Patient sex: F
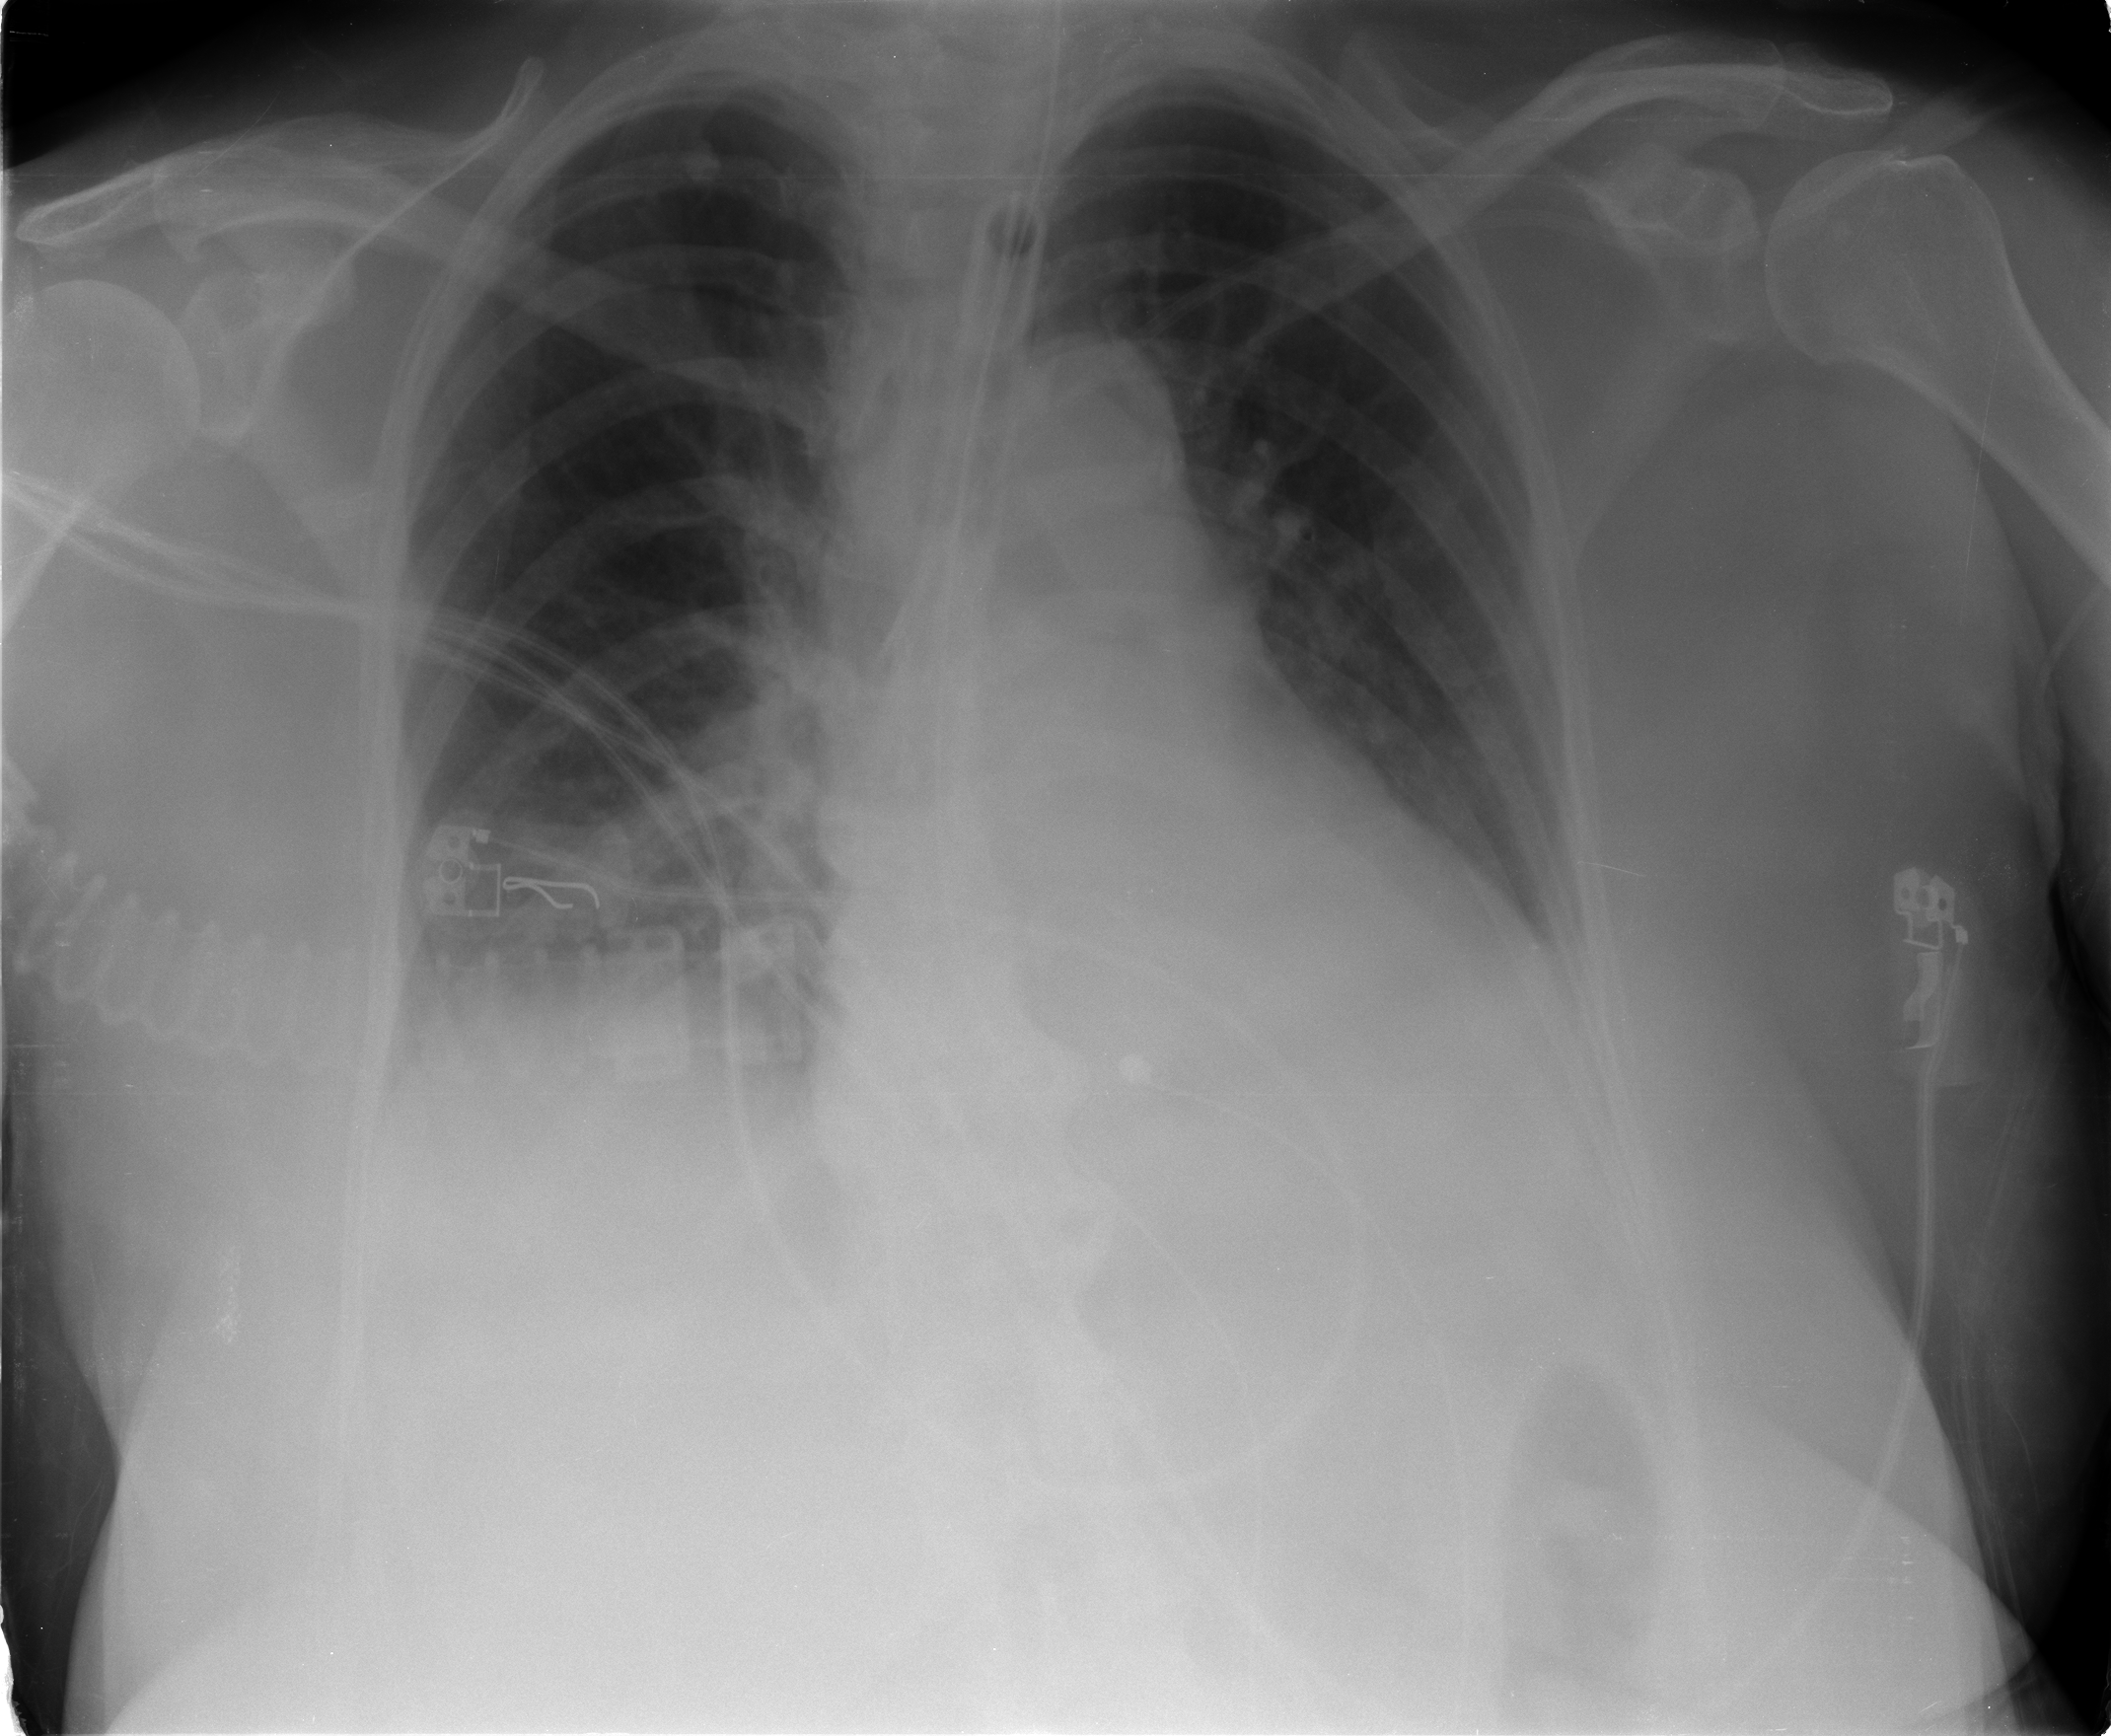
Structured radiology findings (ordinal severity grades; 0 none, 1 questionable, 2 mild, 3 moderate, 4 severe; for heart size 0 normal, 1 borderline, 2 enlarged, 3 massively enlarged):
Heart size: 2
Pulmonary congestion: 0
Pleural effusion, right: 0
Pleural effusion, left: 0
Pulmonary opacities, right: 2
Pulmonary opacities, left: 0
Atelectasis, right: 1
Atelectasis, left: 0